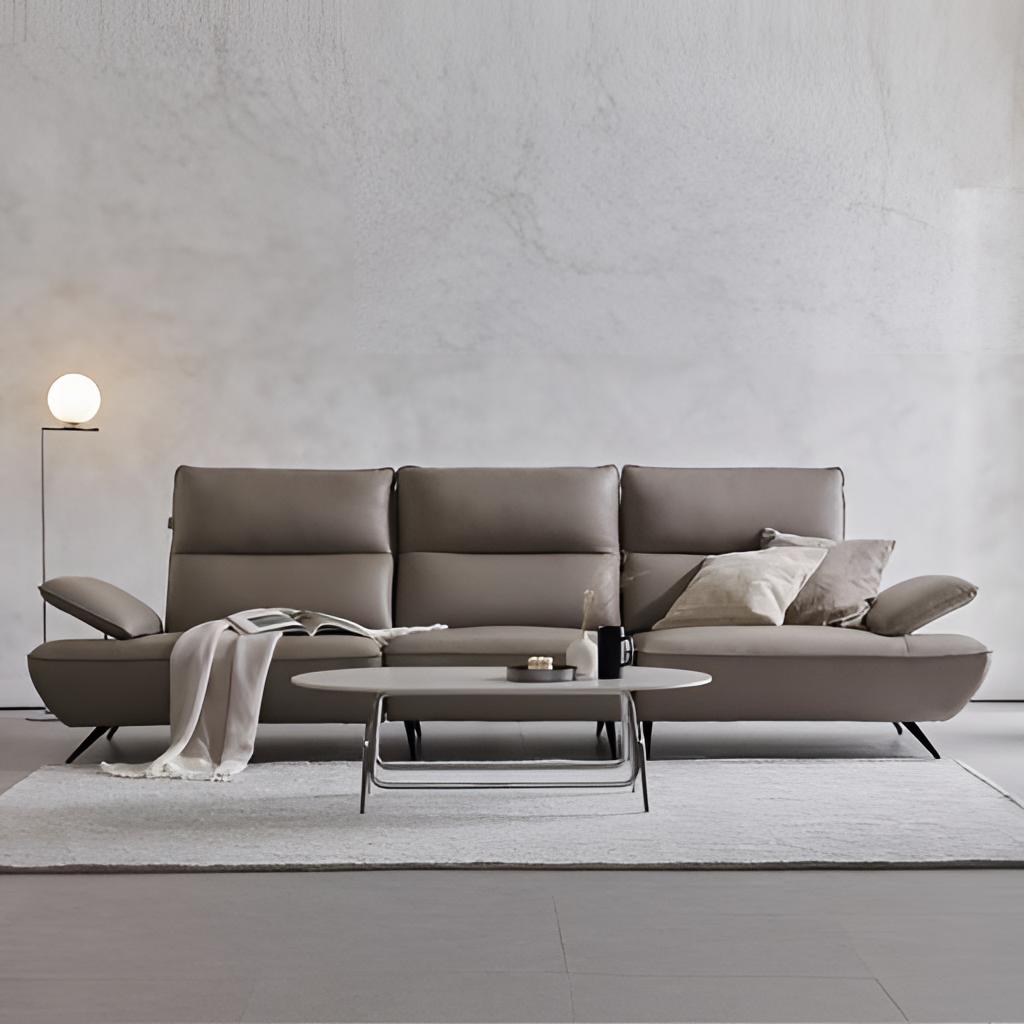
living room, leather sofa, minimalist, gray tile flooring, with large square pattern, gray paint wallpaper, with solid pattern